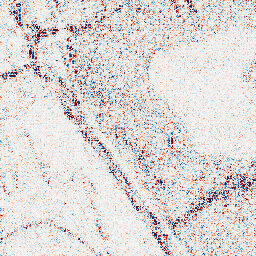
Category: wavelet
Decomposition family: wavelet_dwt
Decomposition parameters: wavelet: db8
level: 1
Upsampling method: regularized
Upsampling parameters: scale: 2
lambda_reg: 0.01
Upsampling scale: 2